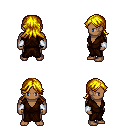
a pixel art fantasy rpg character, male body template, human, dark skin, brown robe, white pants, blonde loose hair, white cloth bracers, four views (front, back, left, right), 2x2 character sprite sheet, small pixel art, hard edges, no anti-aliasing